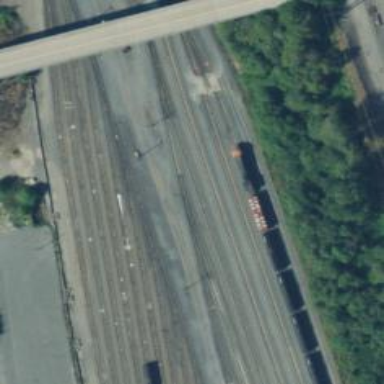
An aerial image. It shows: Railway yard used for servicing trains.